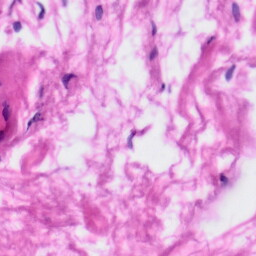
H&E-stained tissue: Tonsil